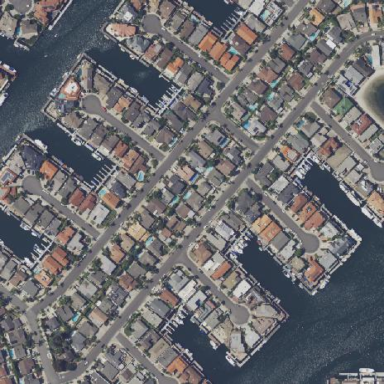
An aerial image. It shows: Residential area along the coastline.